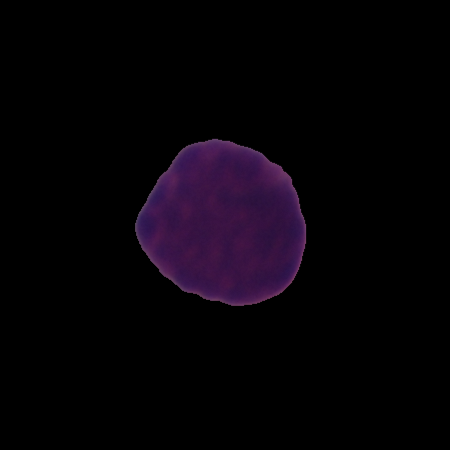
Label: healthy